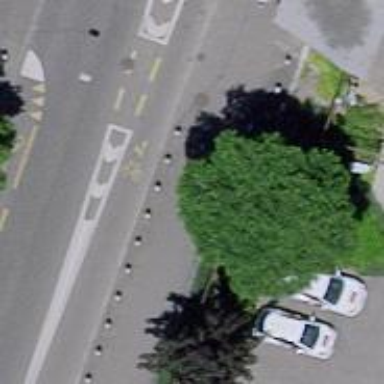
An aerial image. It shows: Bollard.